Interaction volume radius: 5 \u00c5
Interaction volume height: 25 \u00c5
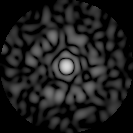
Disorder parameter: 0.8204